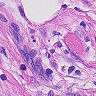
Metastatic tissue present: yes